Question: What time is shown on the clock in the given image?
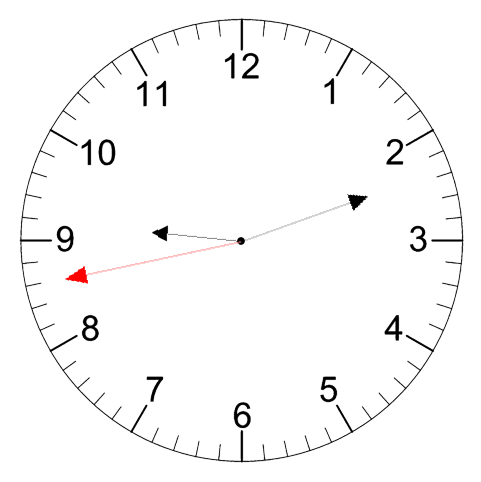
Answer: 09:11:43